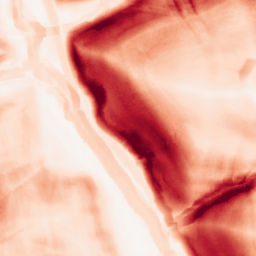
Category: morphological
Decomposition family: morphological_gradient
Decomposition parameters: size: 10
shape: square
Upsampling method: sinc_blackman
Upsampling parameters: scale: 2
kernel_size: 16
Upsampling scale: 2